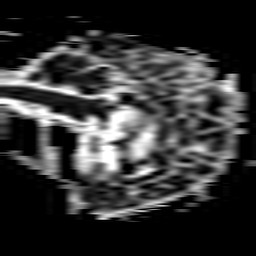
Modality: ADC
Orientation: sagittal
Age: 72
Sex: male
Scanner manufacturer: philips
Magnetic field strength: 3 T
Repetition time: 3.339 s
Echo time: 0.076 s